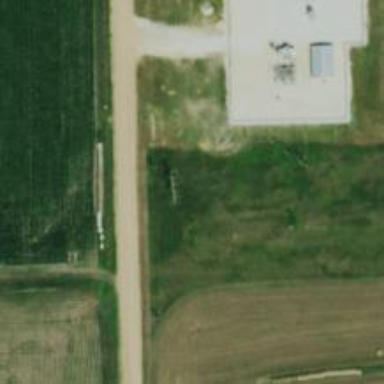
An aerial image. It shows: Power pole.